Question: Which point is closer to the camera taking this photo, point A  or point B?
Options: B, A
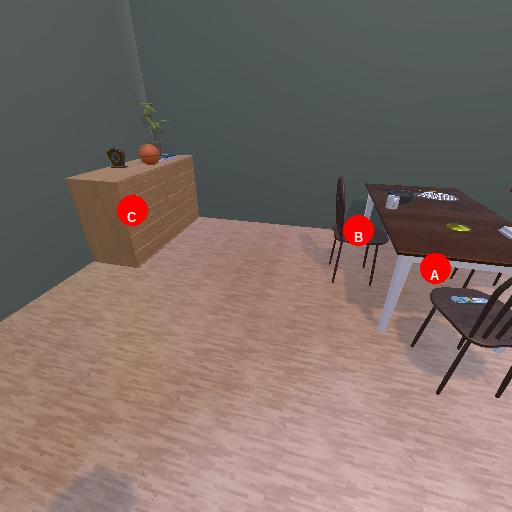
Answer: B